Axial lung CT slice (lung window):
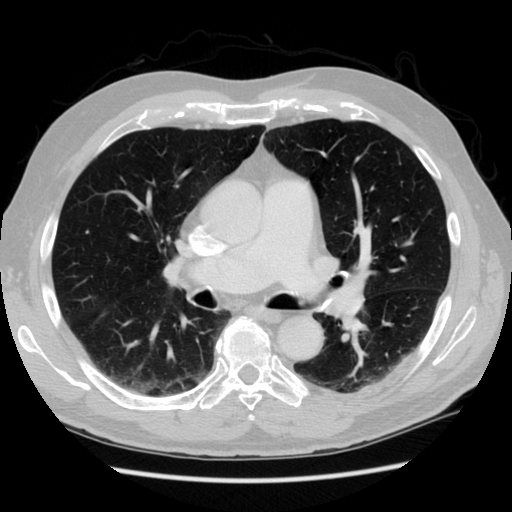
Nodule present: no